Aerial crown-view tile of a tropical tree (Barro Colorado Island, Panama), acquired 20250512:
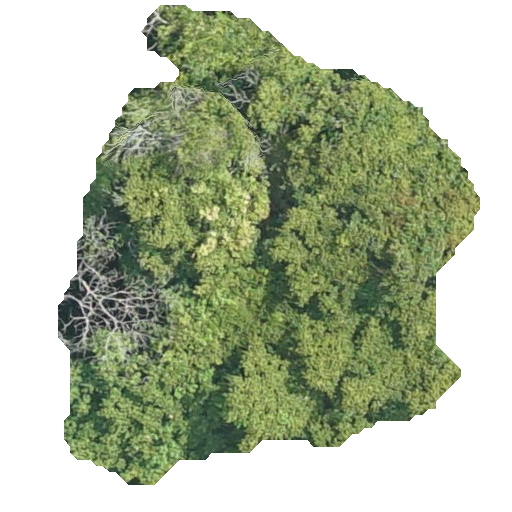
Species: Tachigali panamensis
GBIF accepted scientific name: Tachigali panamensis
Crown area: 205.434 m²